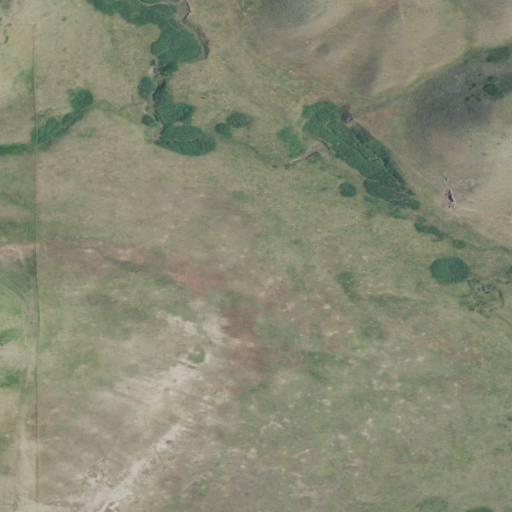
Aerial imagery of valley in Montana named Brown Coulee containing grassland and shrub